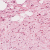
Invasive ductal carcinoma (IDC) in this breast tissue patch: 0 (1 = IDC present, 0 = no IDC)